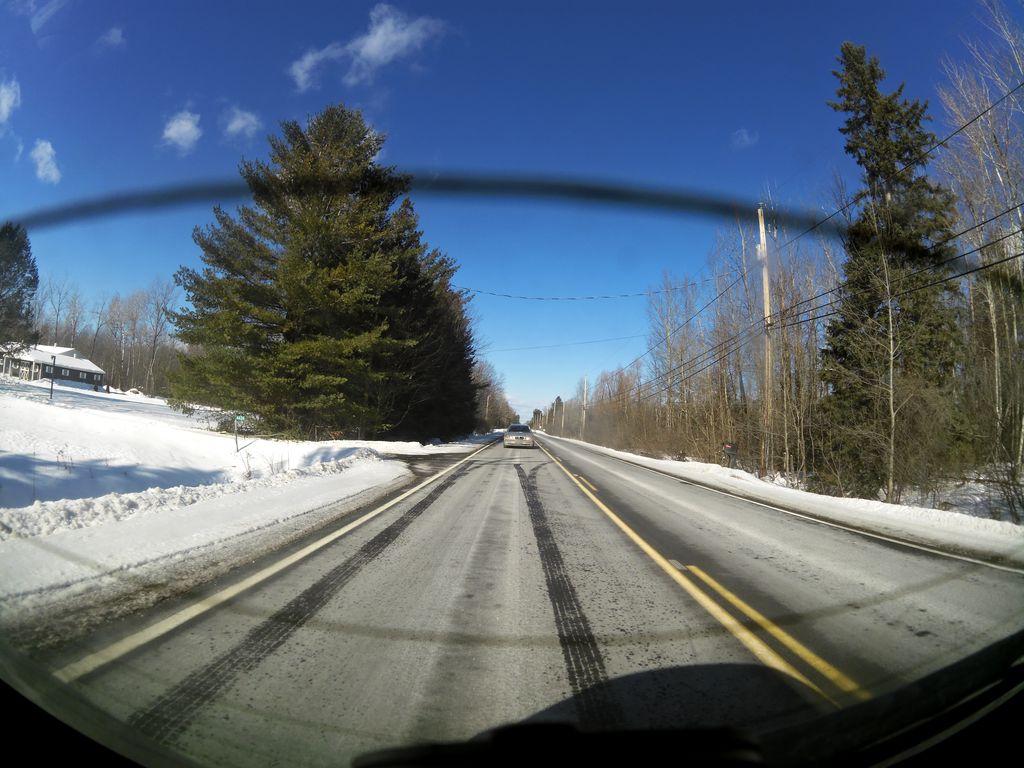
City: ottawa-gatineau